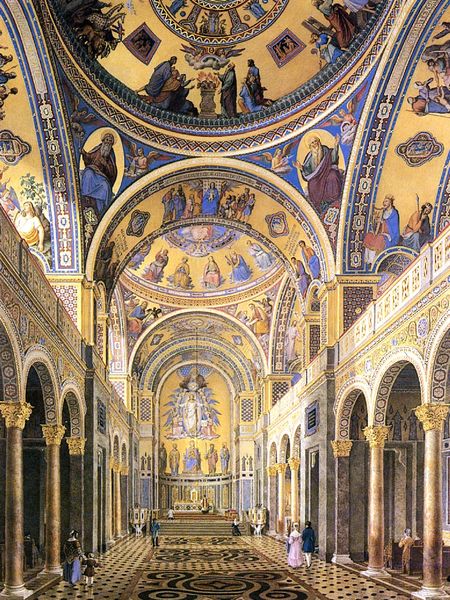
Titel: Innenraumperspektive der Allerheiligenhofkirche in München
Künstler: Leo von Klenze
Institution: München, Historisches Stadtmuseum
Schlagwörter: blau, gemälde, weiß, gelb, menschen, hell, licht, marmor, säule, säulen, rot, malerei, ornament, teppich, architektur, bild, innenraum, kirche, boden, gold, decke, personen, kreis, schiff, bogen, perspektive, kuppel, realistisch, verzierung, wandmalerei, maler, geländer, stufen, halle, gewölbe, stich, fliesen, mosaik, altar, arkaden, kapitelle, kathedrale, langhaus, mittelschiff, christus, jesus, rundbögen, fresken, chor, heilige, kirchlich, deckenmalerei, bogengänge, prunkvoll, kirchgänger, mosaiken, cosmaten